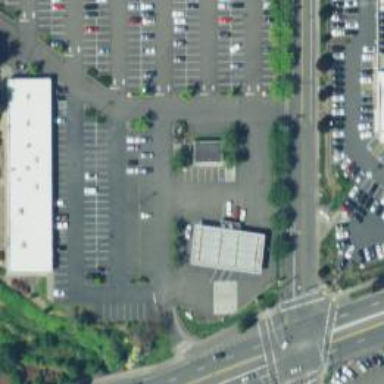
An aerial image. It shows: Convenience shop.